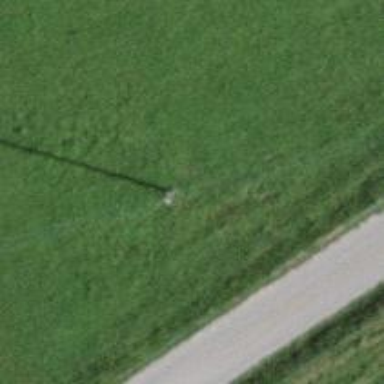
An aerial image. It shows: Minor power line.